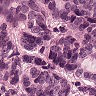
Metastatic tissue present: yes